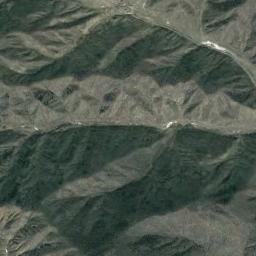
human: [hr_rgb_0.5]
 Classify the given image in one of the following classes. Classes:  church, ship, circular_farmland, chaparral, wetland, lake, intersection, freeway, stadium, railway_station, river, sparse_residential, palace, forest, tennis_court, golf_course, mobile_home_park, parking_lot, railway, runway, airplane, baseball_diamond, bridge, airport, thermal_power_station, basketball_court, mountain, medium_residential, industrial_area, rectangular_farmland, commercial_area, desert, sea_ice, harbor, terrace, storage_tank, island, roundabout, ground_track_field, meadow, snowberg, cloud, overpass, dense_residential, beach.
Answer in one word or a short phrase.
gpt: mountain